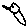
Label: bird